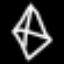
Label: diamond